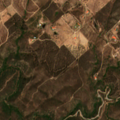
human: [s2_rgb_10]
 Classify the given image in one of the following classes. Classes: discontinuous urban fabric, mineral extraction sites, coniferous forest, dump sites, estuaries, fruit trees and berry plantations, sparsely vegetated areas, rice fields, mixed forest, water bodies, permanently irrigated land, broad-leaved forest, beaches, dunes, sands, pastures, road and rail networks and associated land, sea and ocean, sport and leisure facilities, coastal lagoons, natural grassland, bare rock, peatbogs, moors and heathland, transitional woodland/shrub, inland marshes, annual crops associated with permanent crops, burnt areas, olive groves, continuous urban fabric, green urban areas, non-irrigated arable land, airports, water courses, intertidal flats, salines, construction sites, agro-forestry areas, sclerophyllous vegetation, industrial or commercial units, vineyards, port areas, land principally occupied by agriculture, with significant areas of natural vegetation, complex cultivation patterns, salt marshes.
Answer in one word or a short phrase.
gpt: land principally occupied by agriculture, with significant areas of natural vegetation, broad-leaved forest, sclerophyllous vegetation, transitional woodland/shrub